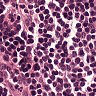
Metastatic tissue present: no